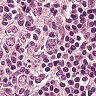
Metastatic tissue present: no